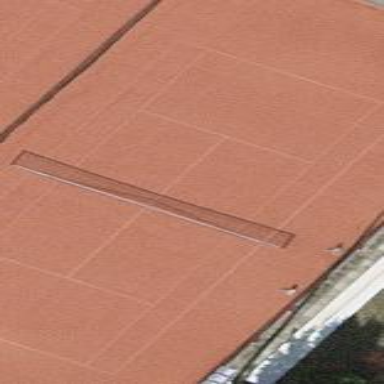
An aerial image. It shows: Tennis court in leisure pitch.